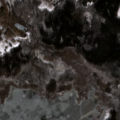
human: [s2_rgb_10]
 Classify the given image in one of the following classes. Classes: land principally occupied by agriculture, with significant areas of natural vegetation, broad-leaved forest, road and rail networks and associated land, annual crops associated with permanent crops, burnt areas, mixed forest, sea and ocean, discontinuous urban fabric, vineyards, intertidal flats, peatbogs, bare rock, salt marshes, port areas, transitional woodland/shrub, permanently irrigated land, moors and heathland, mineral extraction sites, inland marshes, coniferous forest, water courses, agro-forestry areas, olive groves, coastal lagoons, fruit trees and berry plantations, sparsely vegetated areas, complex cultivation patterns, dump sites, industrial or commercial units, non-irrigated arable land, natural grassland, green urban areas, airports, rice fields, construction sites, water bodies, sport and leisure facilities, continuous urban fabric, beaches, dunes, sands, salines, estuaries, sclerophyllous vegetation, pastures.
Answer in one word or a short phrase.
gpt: complex cultivation patterns, broad-leaved forest, mixed forest, inland marshes, water bodies